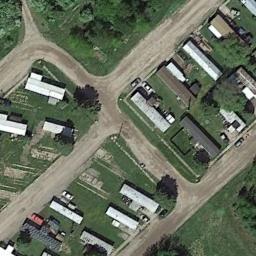
Label: residential